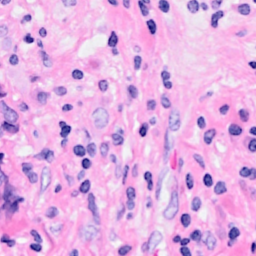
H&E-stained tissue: Breast